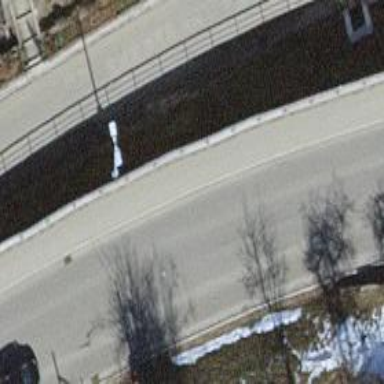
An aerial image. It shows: Retaining wall.